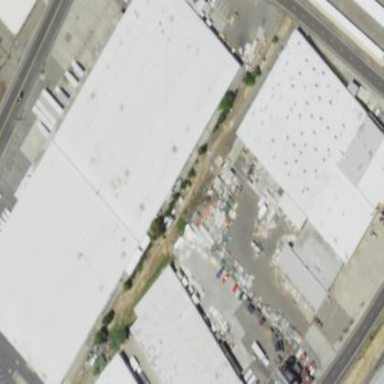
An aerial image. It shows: Industrial area.